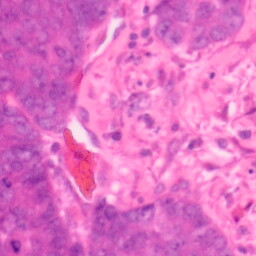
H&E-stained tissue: Colon